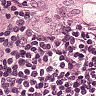
Metastatic tissue present: yes